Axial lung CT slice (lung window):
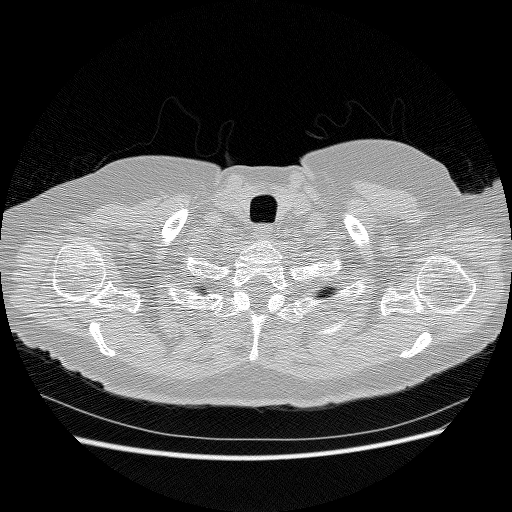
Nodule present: no